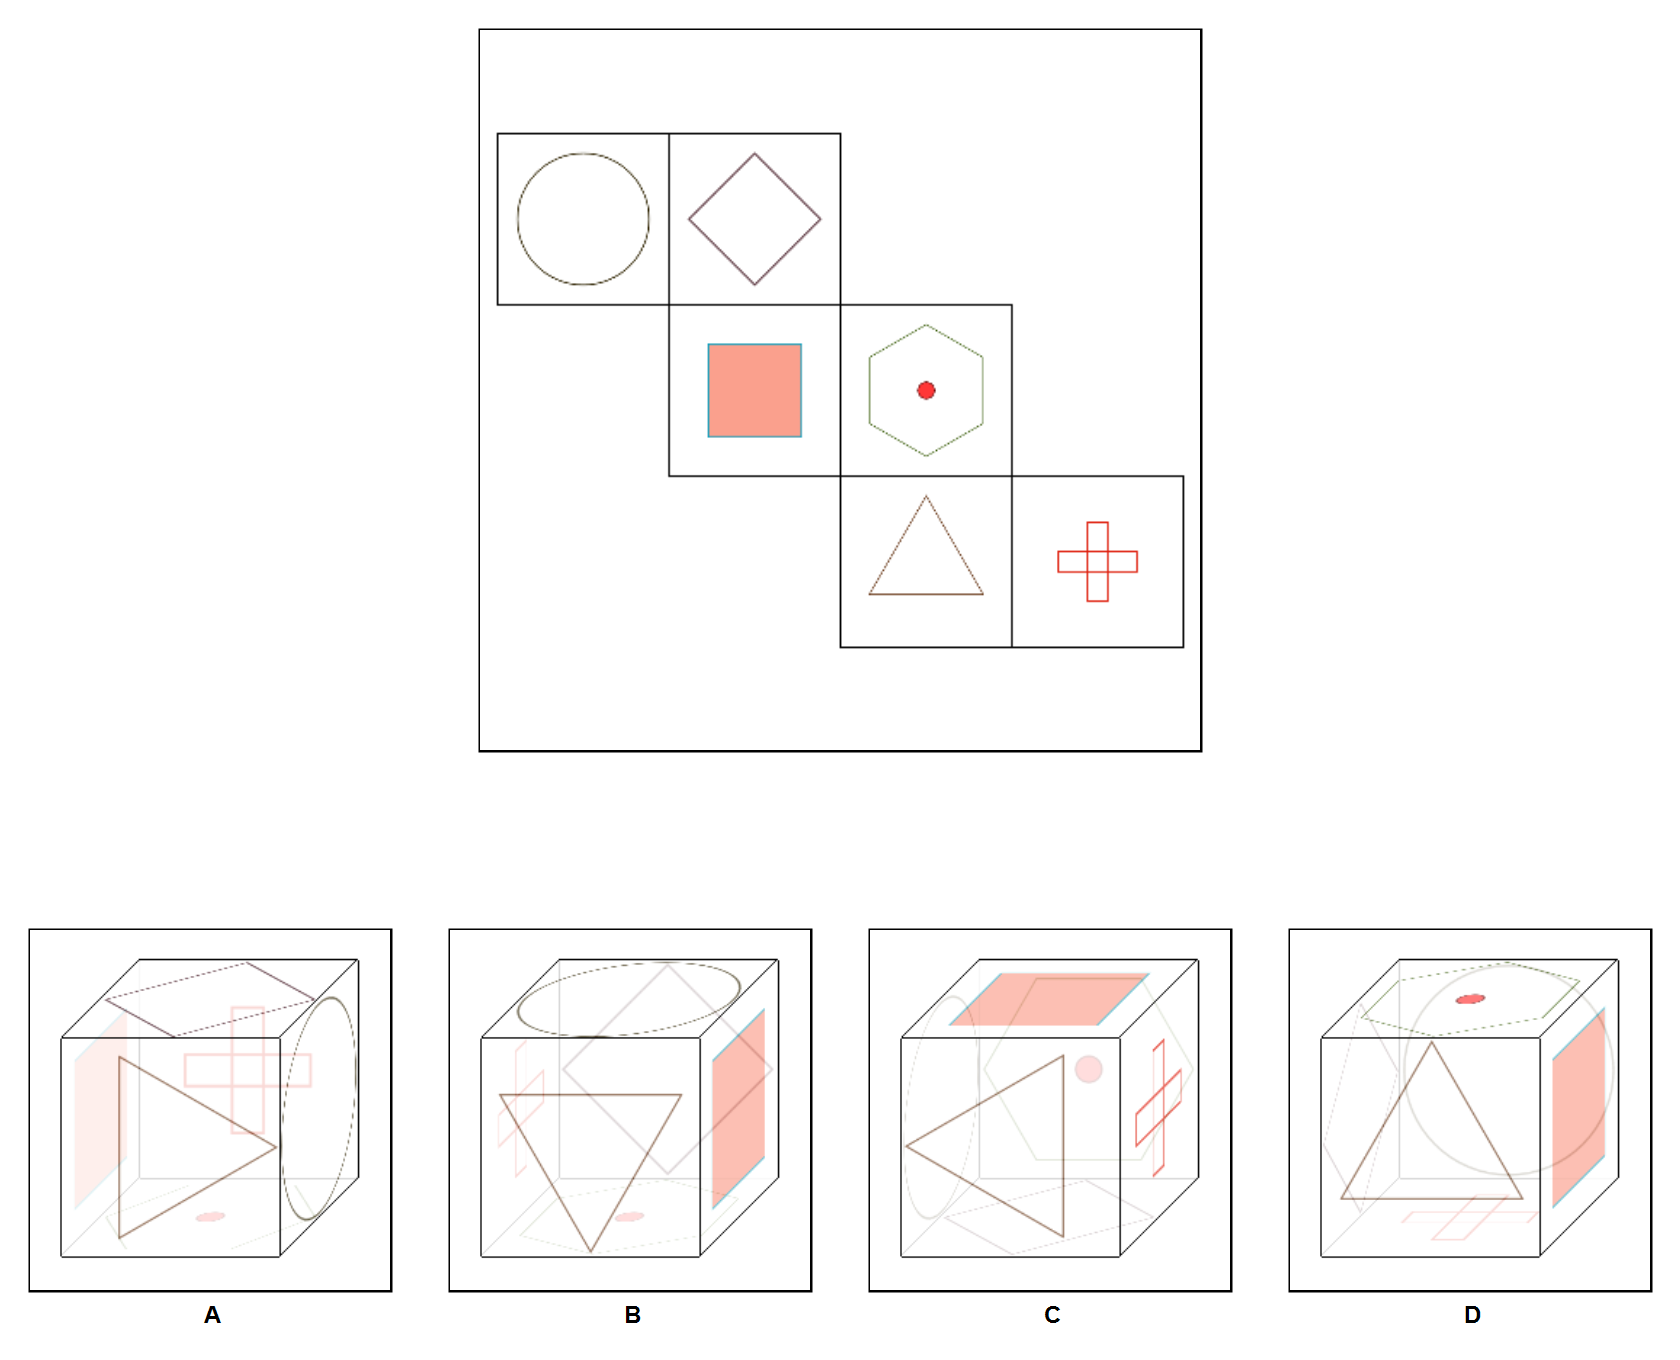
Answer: B